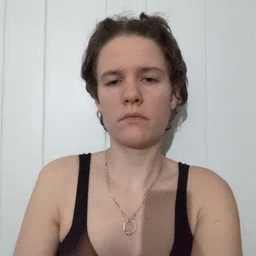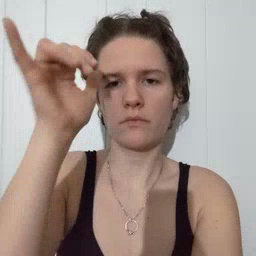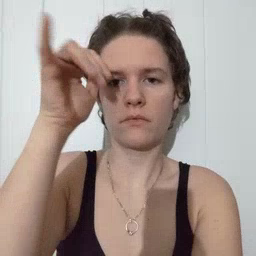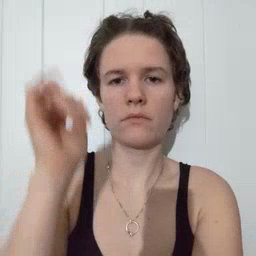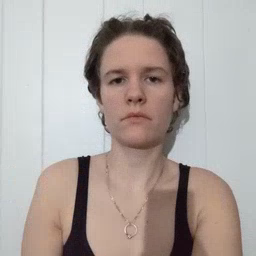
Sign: cow